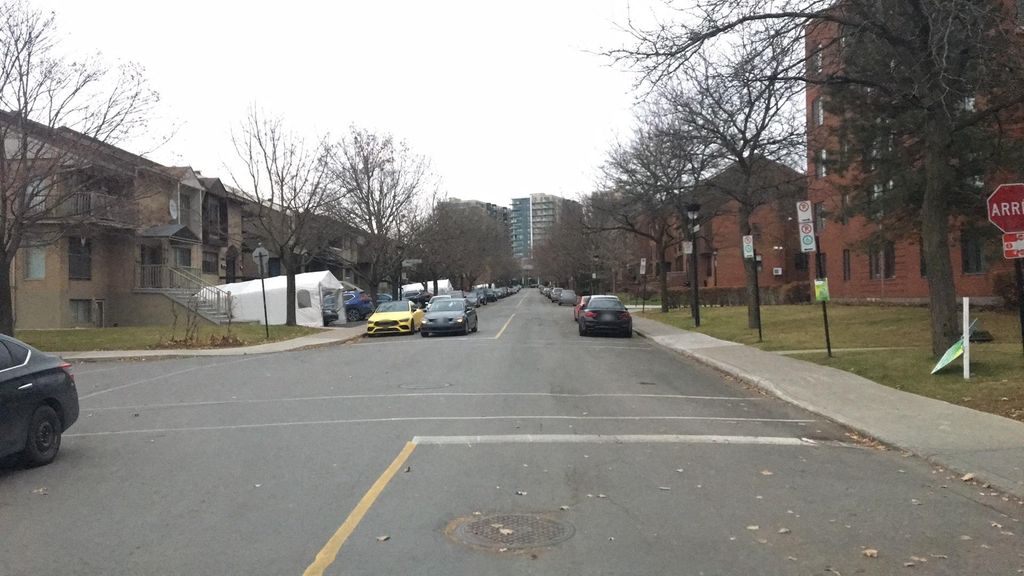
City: montreal